Question: Hi this is my model code for ordering and getting the data:
'''
$this->db->order_by($oBy, "asc");
$query = $this->db->get('books');
'''
Everything is working fine, however in my database i am storing the date as a string, e.g. 01-Jan-2014.
Therefore when i order the date it will order it by the day and not year, may i know how can i solve it by sorting by the year, however the data will still display out as 01-Jan-2014 and also it will be displayed in ascending order? Thank you!
Error:
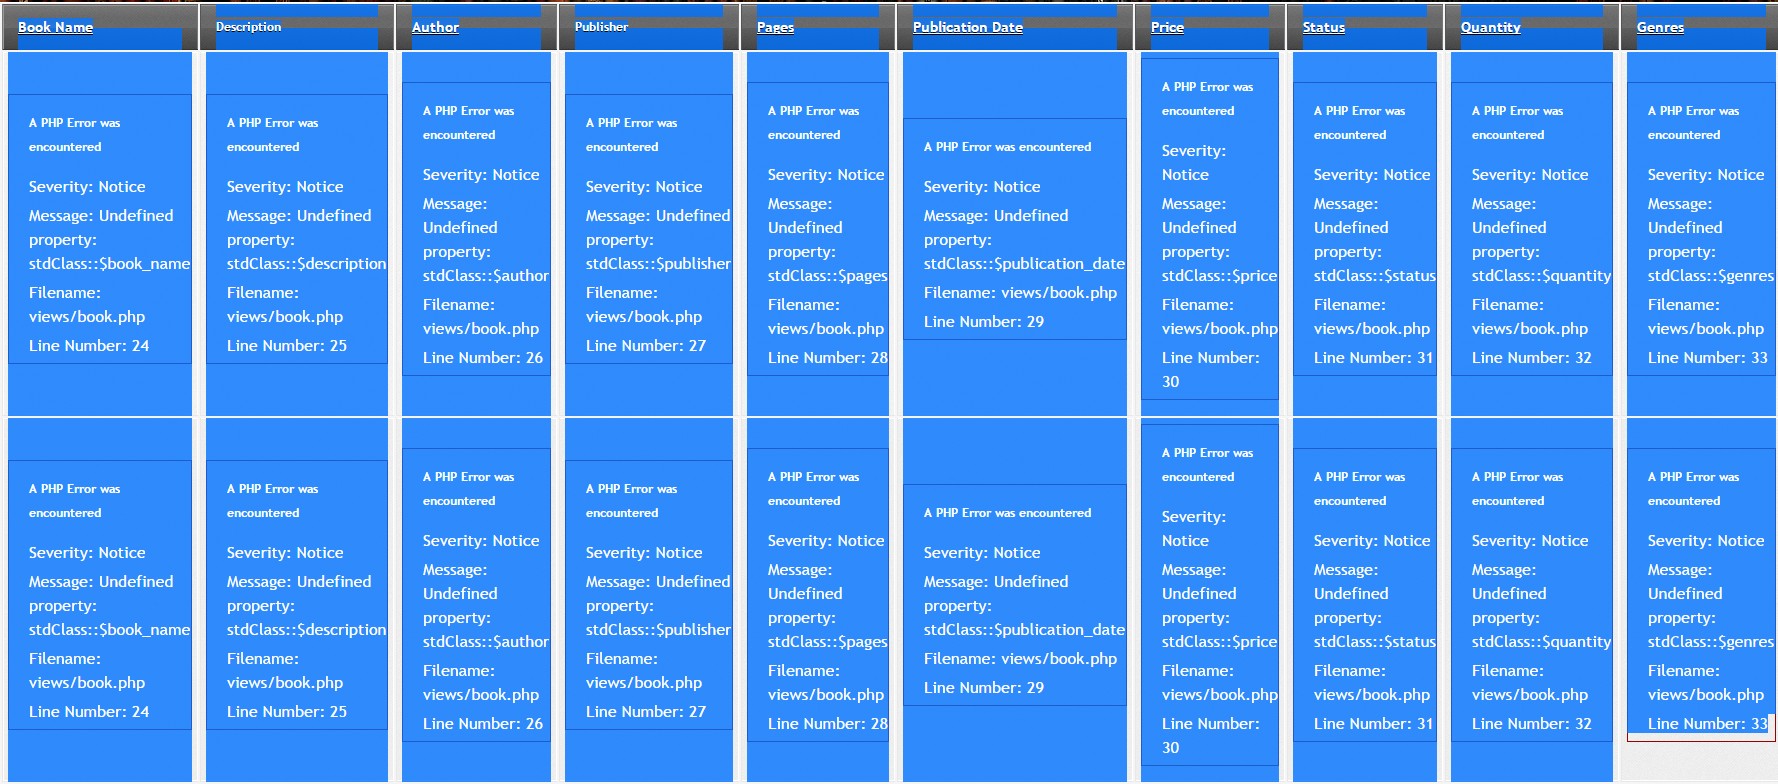
Answer: '''
$this->db->select('str_to_date('.$oBy.', "%d-%b-%Y") day',false);//select your colum as new column name wich is converted as str ot date
//you can do select more.
$this->db->order_by('day','ASC');
$query = $this->db->get('books');
'''
This will solve your problem